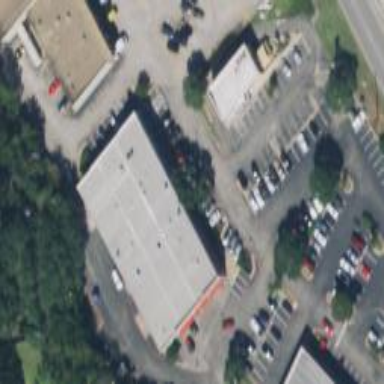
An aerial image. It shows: Retail building.